Frequency: 60000
Velocity: 0,186
Power: 24,9
Pulse duration: 0,0000001
Pass count: 1
Magnification: 10
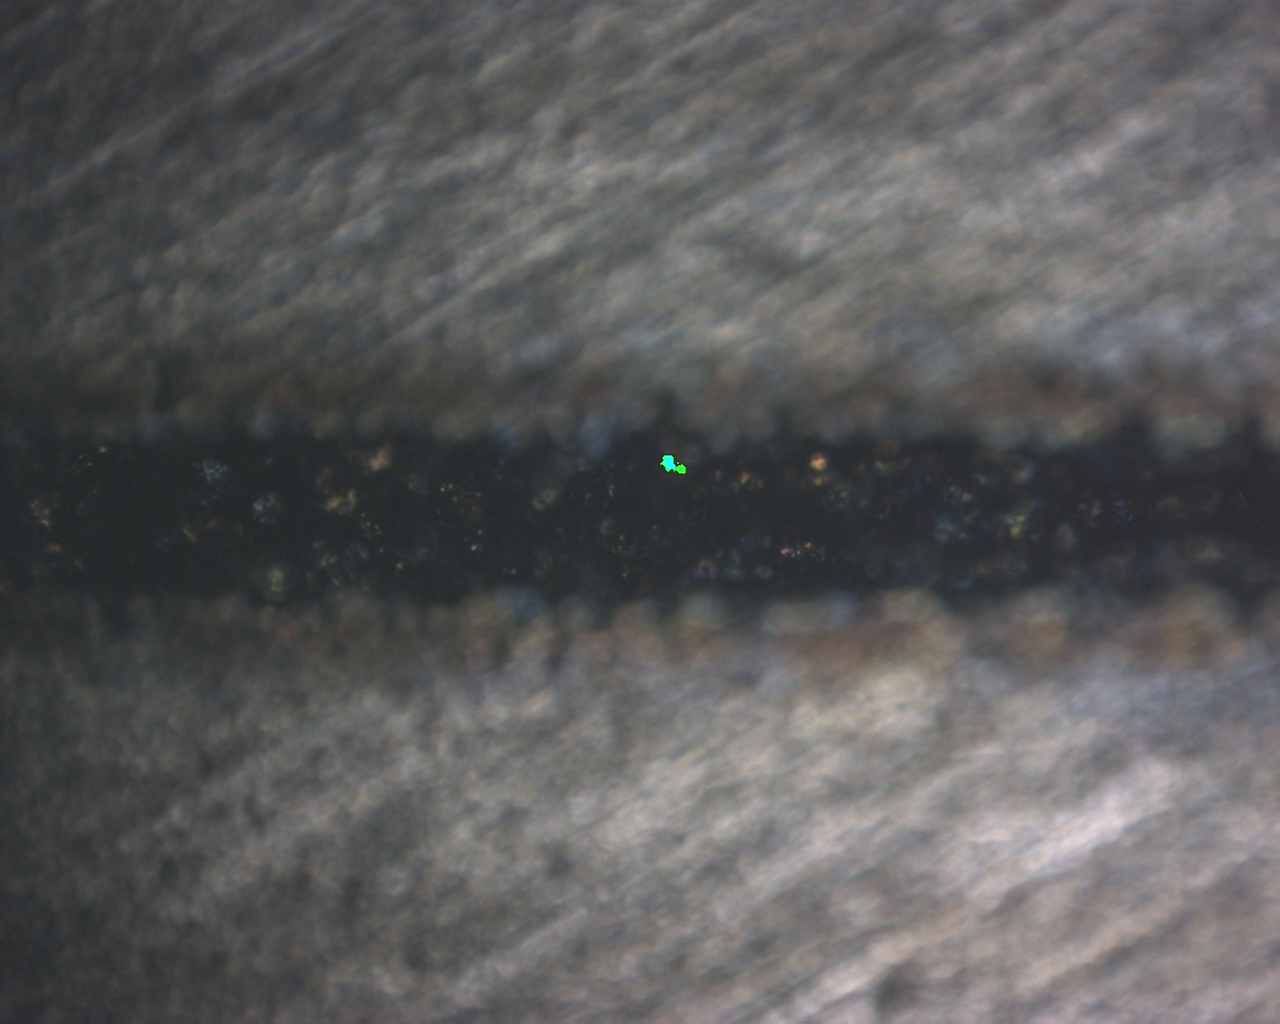
Measured width: 144.399
Other width: 70.614